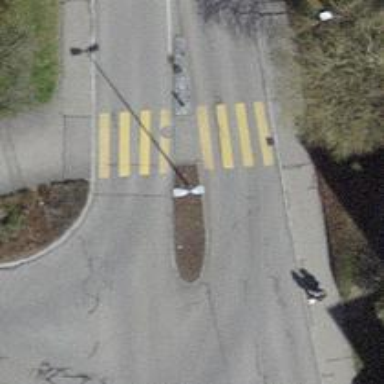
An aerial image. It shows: Marked crossing on footway with clear markings.